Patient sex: F
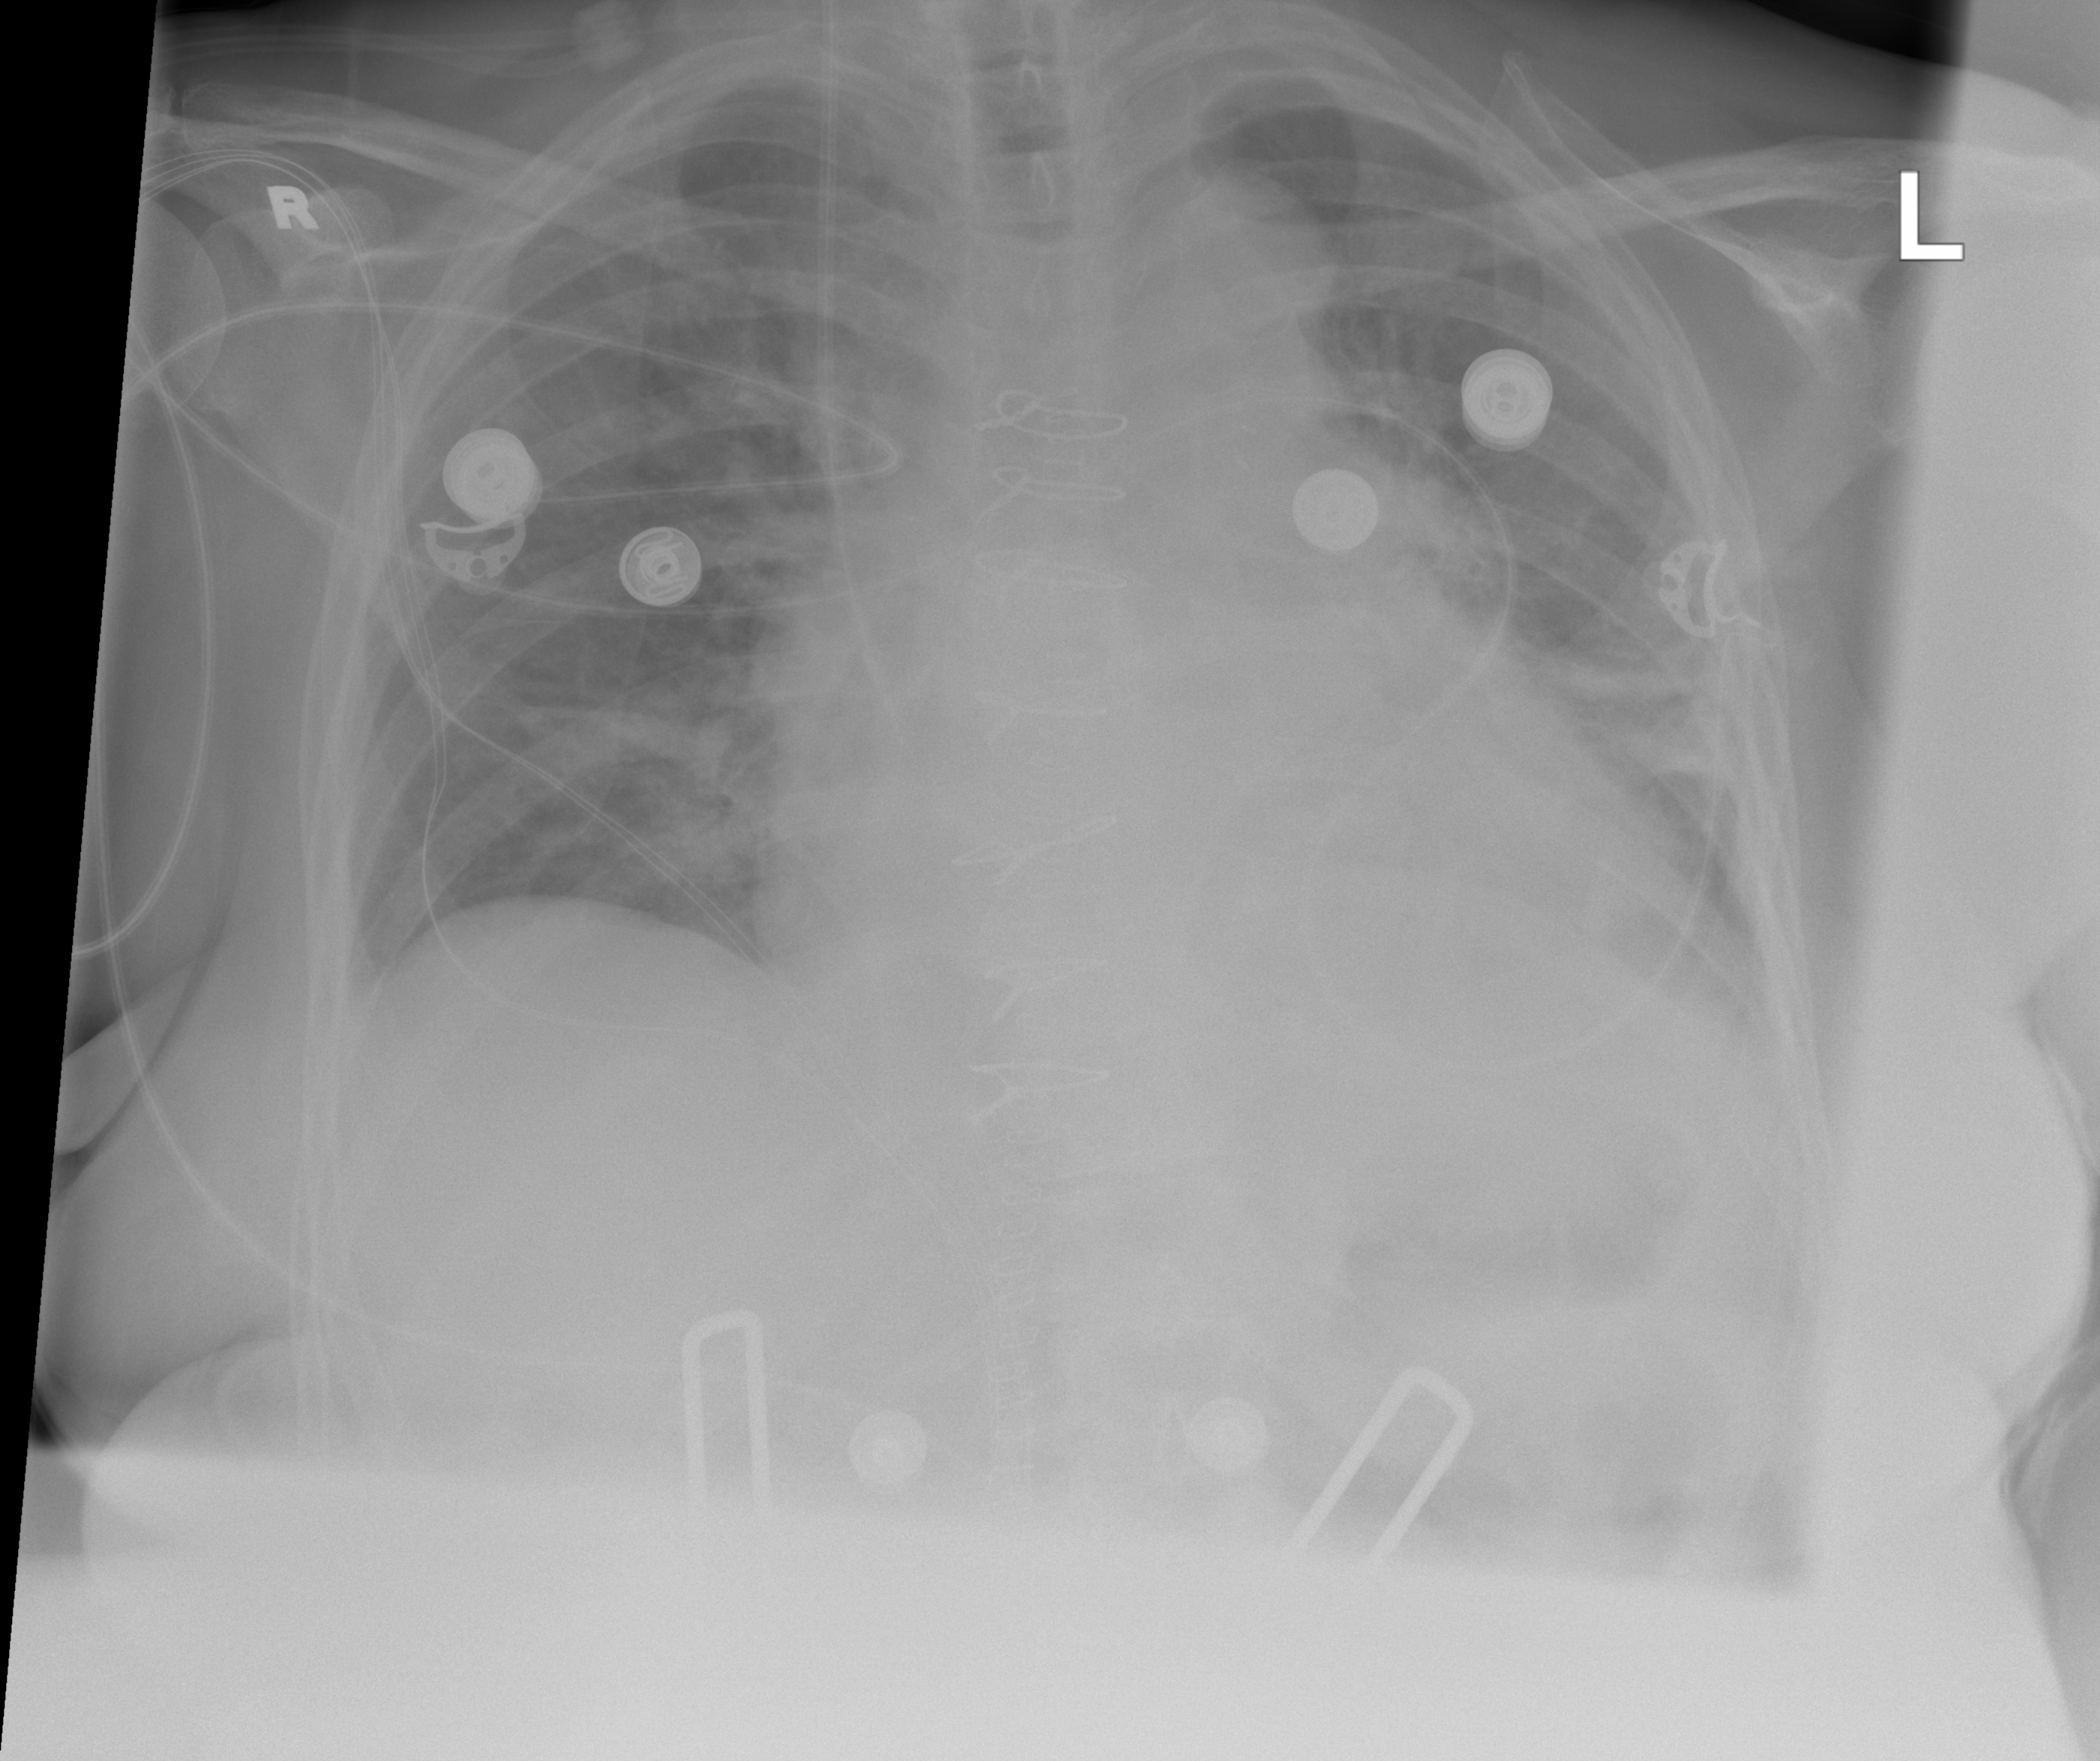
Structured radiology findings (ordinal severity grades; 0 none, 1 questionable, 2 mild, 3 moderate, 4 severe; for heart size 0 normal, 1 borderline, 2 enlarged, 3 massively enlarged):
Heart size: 2
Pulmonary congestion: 2
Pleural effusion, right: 0
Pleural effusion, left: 2
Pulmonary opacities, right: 0
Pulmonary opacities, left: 1
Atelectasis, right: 2
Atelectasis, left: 2